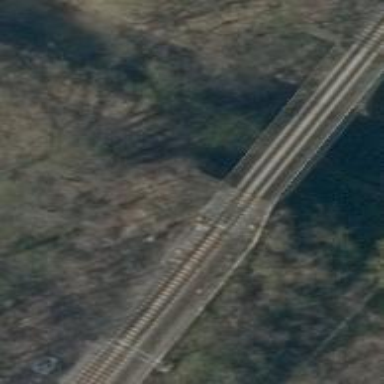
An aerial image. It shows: Railway track with contact lines for electrification.